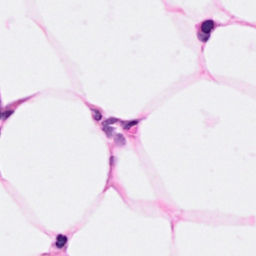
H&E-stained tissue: Breast